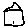
Label: house